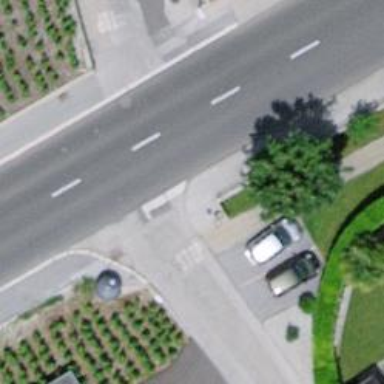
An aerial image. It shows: Raised kerb.